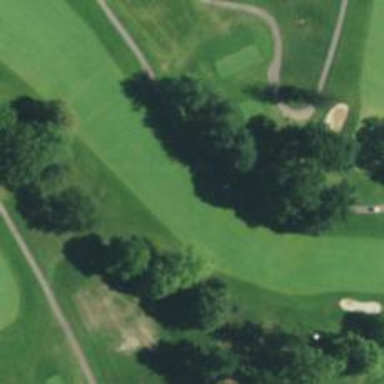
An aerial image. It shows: Golf hole.